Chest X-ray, PA view. Patient: 51 years old, sex M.
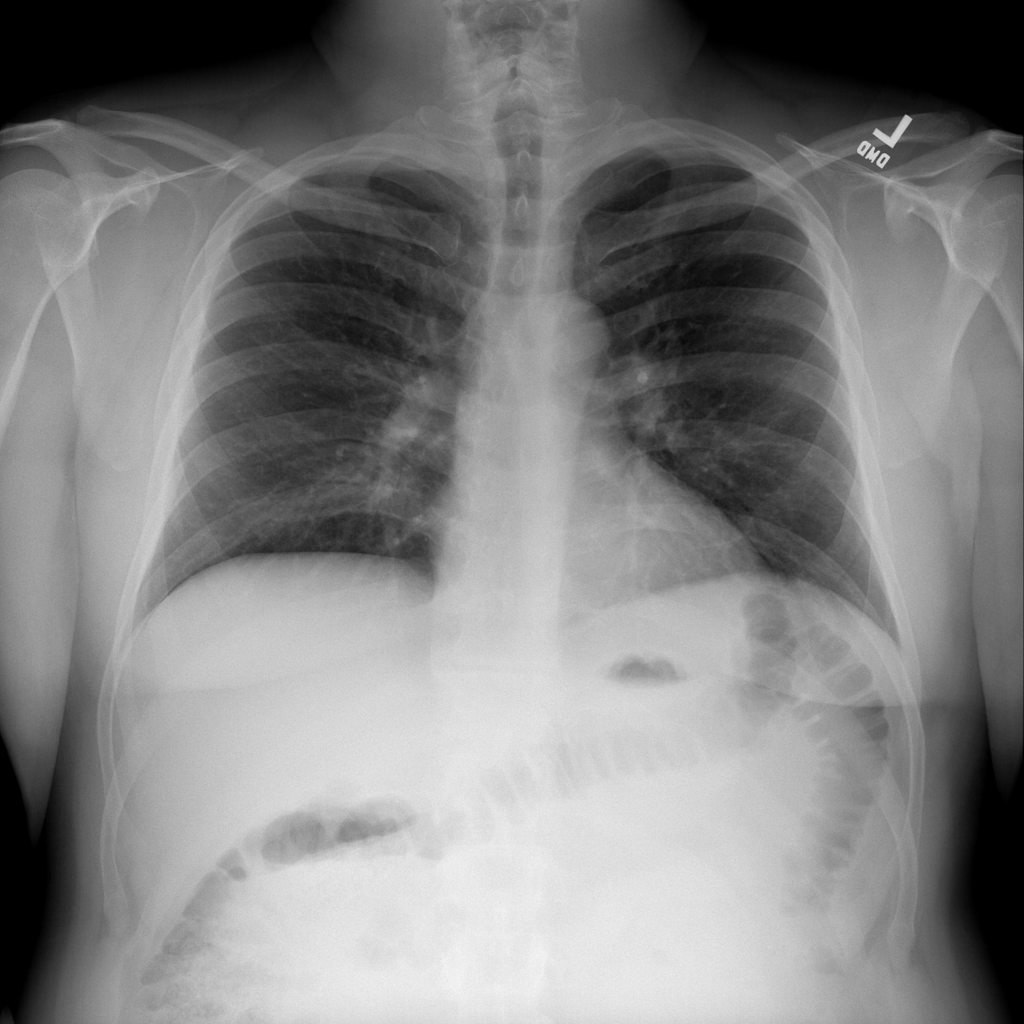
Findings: No Finding